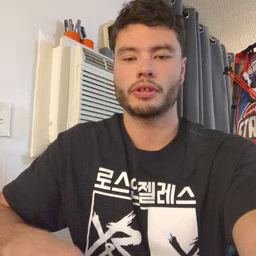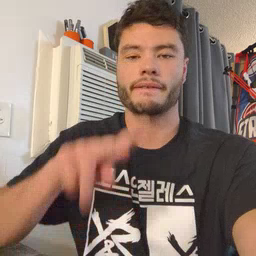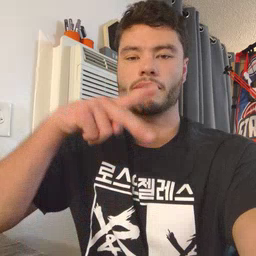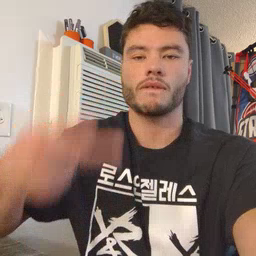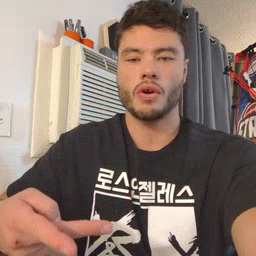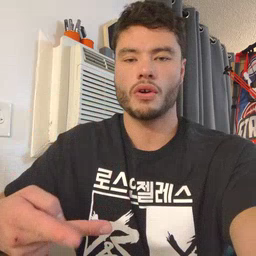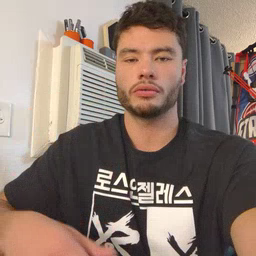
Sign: fall